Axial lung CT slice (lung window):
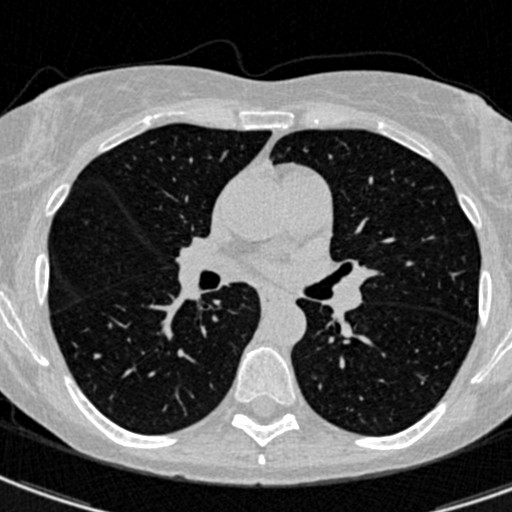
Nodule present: no